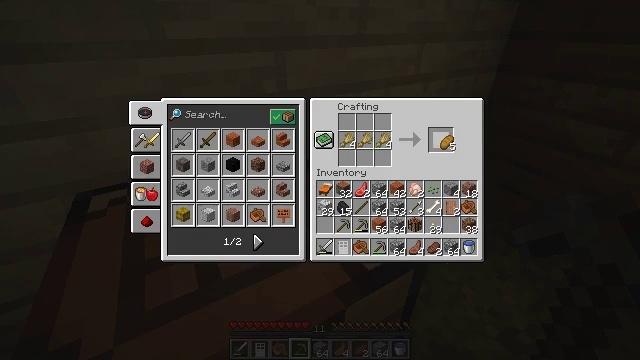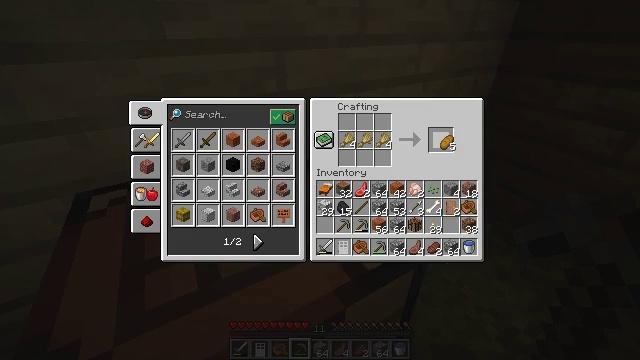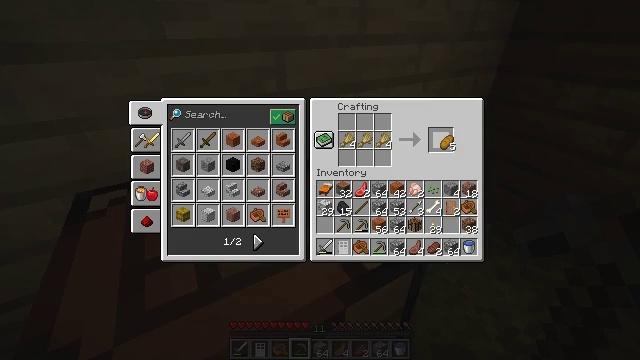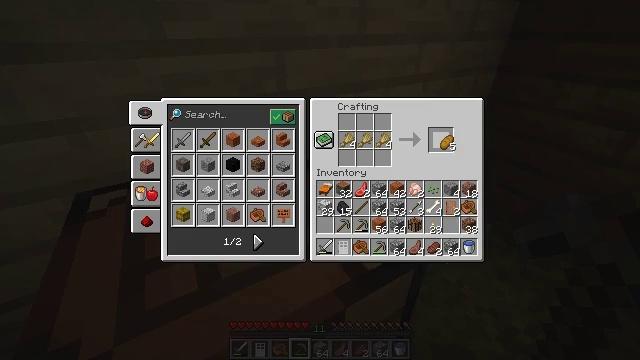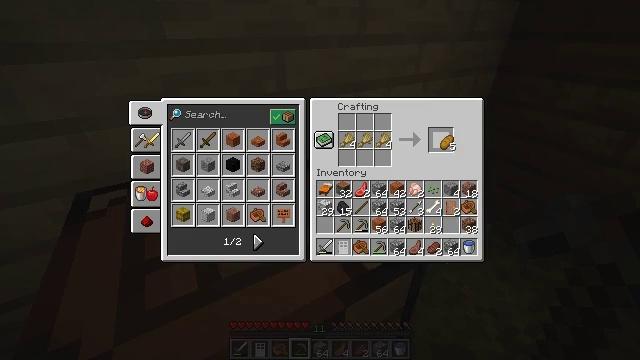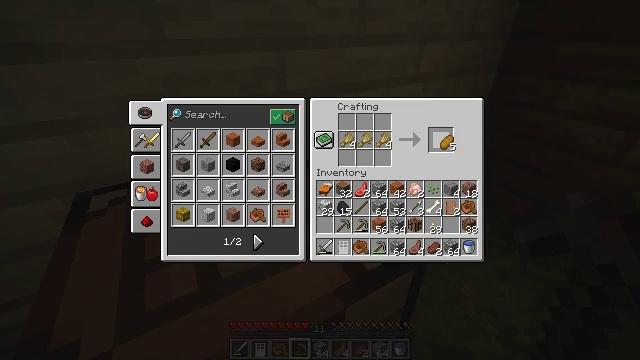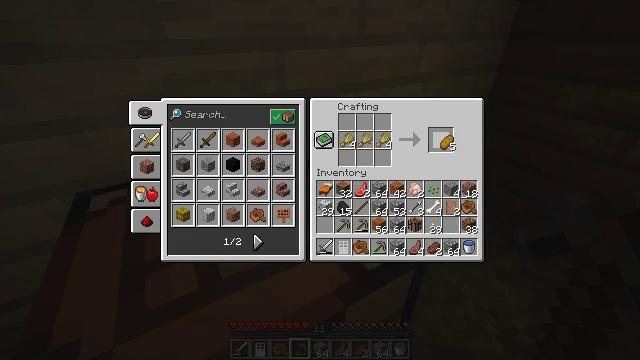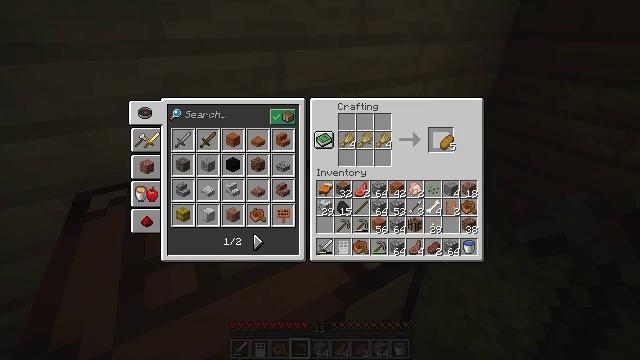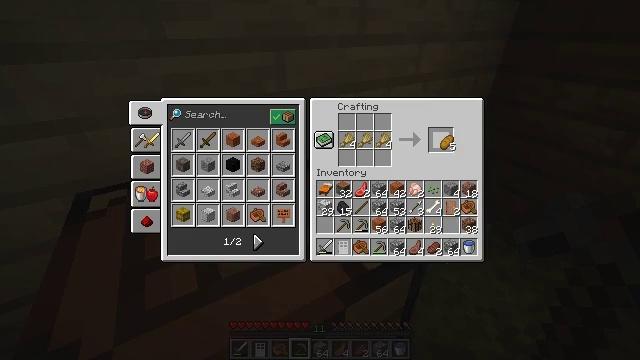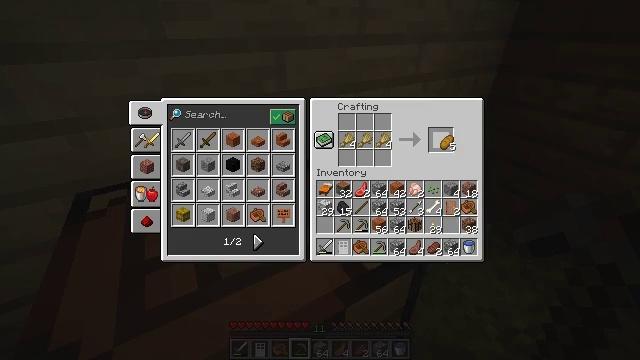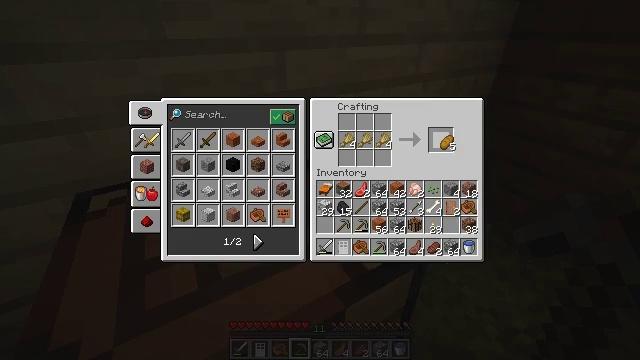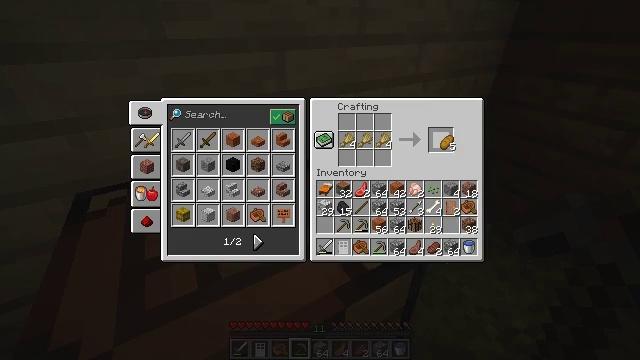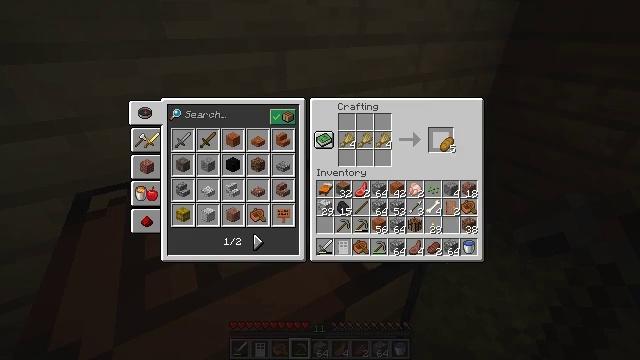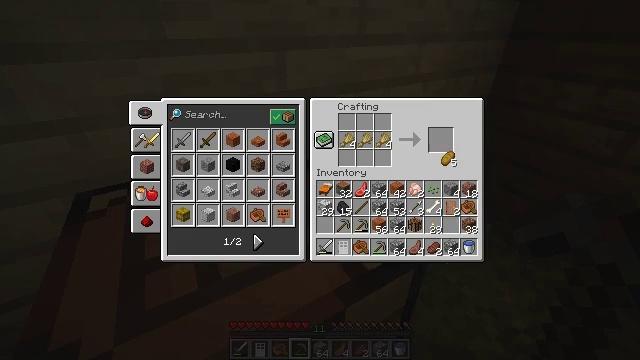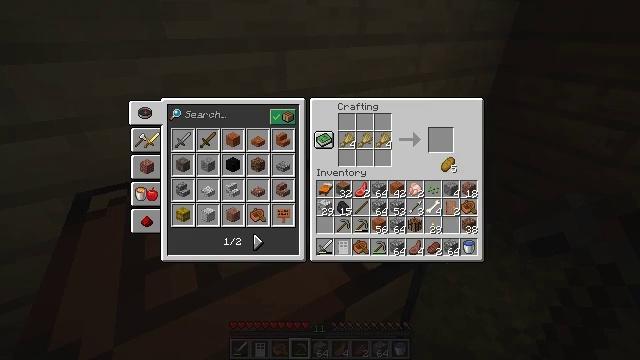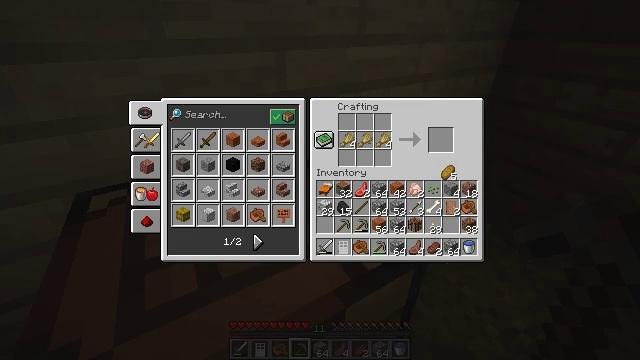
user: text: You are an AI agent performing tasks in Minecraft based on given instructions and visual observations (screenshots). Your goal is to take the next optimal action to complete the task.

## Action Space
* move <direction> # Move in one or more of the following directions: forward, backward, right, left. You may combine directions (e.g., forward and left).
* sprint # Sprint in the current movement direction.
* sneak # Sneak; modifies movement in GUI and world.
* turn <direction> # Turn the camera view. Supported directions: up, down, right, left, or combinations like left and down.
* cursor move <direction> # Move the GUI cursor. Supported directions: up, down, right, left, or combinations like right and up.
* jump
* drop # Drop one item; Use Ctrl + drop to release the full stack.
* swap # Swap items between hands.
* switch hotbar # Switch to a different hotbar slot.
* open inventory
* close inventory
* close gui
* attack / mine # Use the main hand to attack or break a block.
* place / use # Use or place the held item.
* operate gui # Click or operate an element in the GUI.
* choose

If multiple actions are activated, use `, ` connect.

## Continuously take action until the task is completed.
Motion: motion action
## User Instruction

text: Drop a bread.
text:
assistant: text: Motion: operate gui, open gui
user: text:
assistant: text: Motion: no_op
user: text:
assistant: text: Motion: no_op
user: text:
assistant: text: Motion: no_op
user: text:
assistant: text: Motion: no_op
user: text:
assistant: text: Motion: no_op
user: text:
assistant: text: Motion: no_op
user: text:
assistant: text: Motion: no_op
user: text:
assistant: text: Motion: no_op
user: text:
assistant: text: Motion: no_op
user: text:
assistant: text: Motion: no_op
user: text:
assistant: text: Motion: no_op
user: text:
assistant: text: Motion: cursor move down
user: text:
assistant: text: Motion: no_op
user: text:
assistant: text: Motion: cursor move down
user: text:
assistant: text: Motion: cursor move down
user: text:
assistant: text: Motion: cursor move down
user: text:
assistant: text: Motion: no_op
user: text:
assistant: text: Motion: no_op
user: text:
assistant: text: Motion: no_op
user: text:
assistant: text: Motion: cursor move down
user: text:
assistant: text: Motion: no_op
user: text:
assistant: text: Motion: no_op
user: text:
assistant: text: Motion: no_op
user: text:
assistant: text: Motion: no_op
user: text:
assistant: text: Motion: no_op
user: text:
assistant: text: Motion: no_op
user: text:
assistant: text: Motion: no_op
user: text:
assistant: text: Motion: no_op
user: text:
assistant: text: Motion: no_op